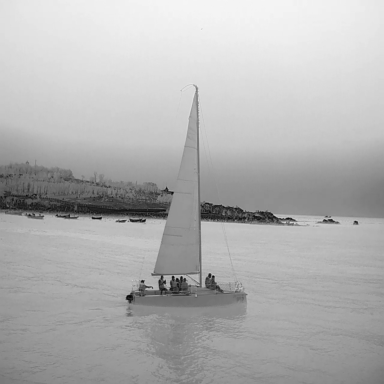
There is a sailboat in the infrared image.